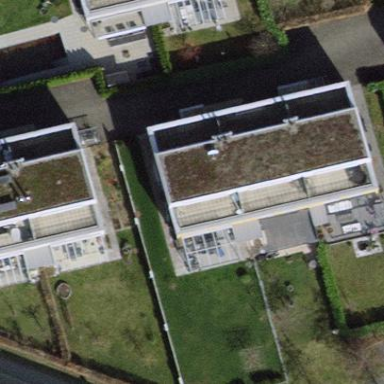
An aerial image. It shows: Terrace building.